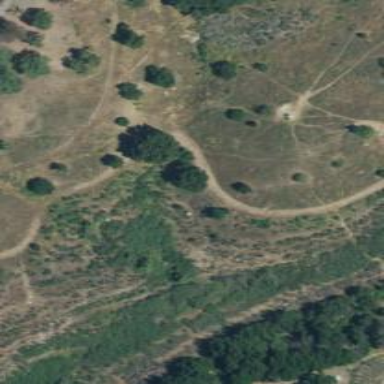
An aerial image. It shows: Disc golf basket.